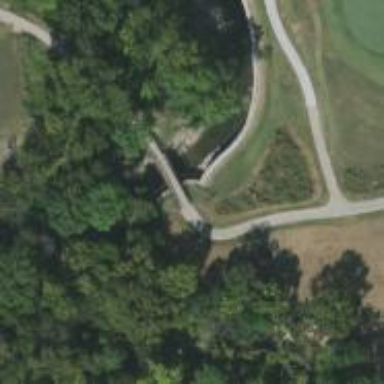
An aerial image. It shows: Path on bridge designed for golf carts.